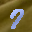
Label: 7